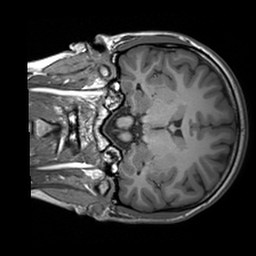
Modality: T1w
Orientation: coronal
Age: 19
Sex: female
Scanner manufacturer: siemens
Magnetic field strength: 3 T
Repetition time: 1.6 s
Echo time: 0.00236 s